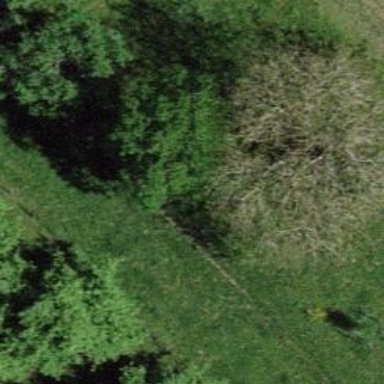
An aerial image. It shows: Single tag "natural: tree."